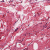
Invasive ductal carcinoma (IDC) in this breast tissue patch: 0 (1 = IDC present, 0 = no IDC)